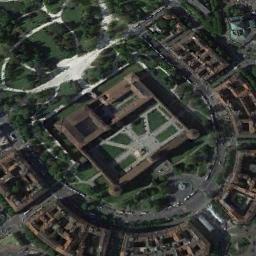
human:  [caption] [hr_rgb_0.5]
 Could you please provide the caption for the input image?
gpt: The brown palace has some buildings arranged in a semicircle and a square palace with a courtyard is also in the palace .

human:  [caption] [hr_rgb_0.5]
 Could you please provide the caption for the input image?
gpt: There are many trees near the palace .

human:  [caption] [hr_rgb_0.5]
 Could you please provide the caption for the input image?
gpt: The palace is surrounded by some bare land .

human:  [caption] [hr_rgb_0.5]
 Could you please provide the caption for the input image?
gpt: There are some green trees and brown buildings at the palace .

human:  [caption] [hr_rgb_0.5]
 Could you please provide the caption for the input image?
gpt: The palace is on the grass surrounded by buildings and trees .